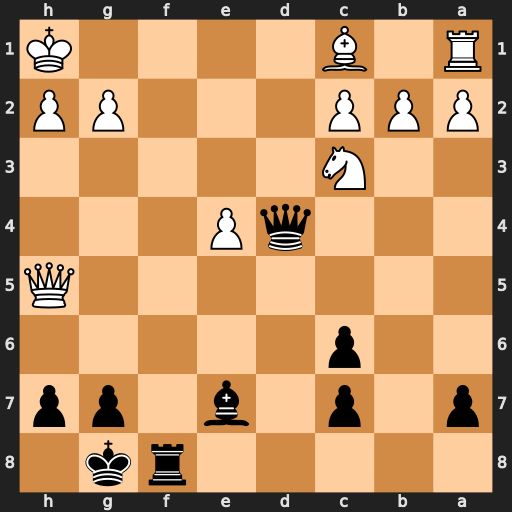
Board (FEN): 5rk1/p1p1b1pp/2p5/7Q/3qP3/2N5/PPP3PP/R1B4K
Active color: b
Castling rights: -
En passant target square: -
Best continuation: Rf1#